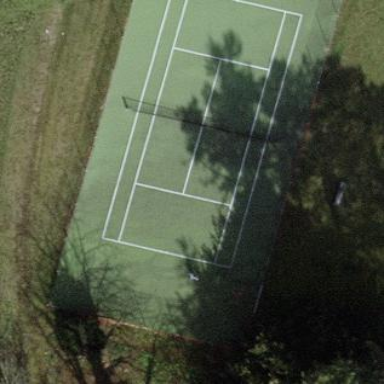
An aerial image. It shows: Tennis court on pitch.